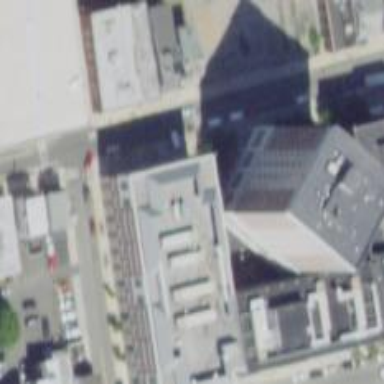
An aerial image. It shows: Courthouse building.